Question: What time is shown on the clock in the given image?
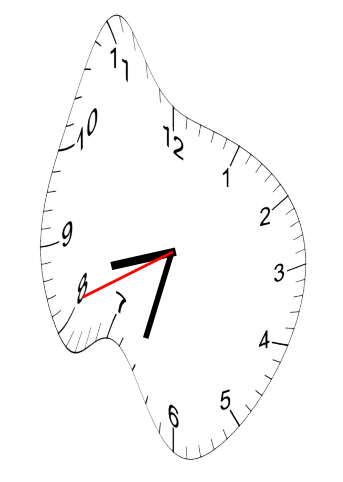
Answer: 08:32:41